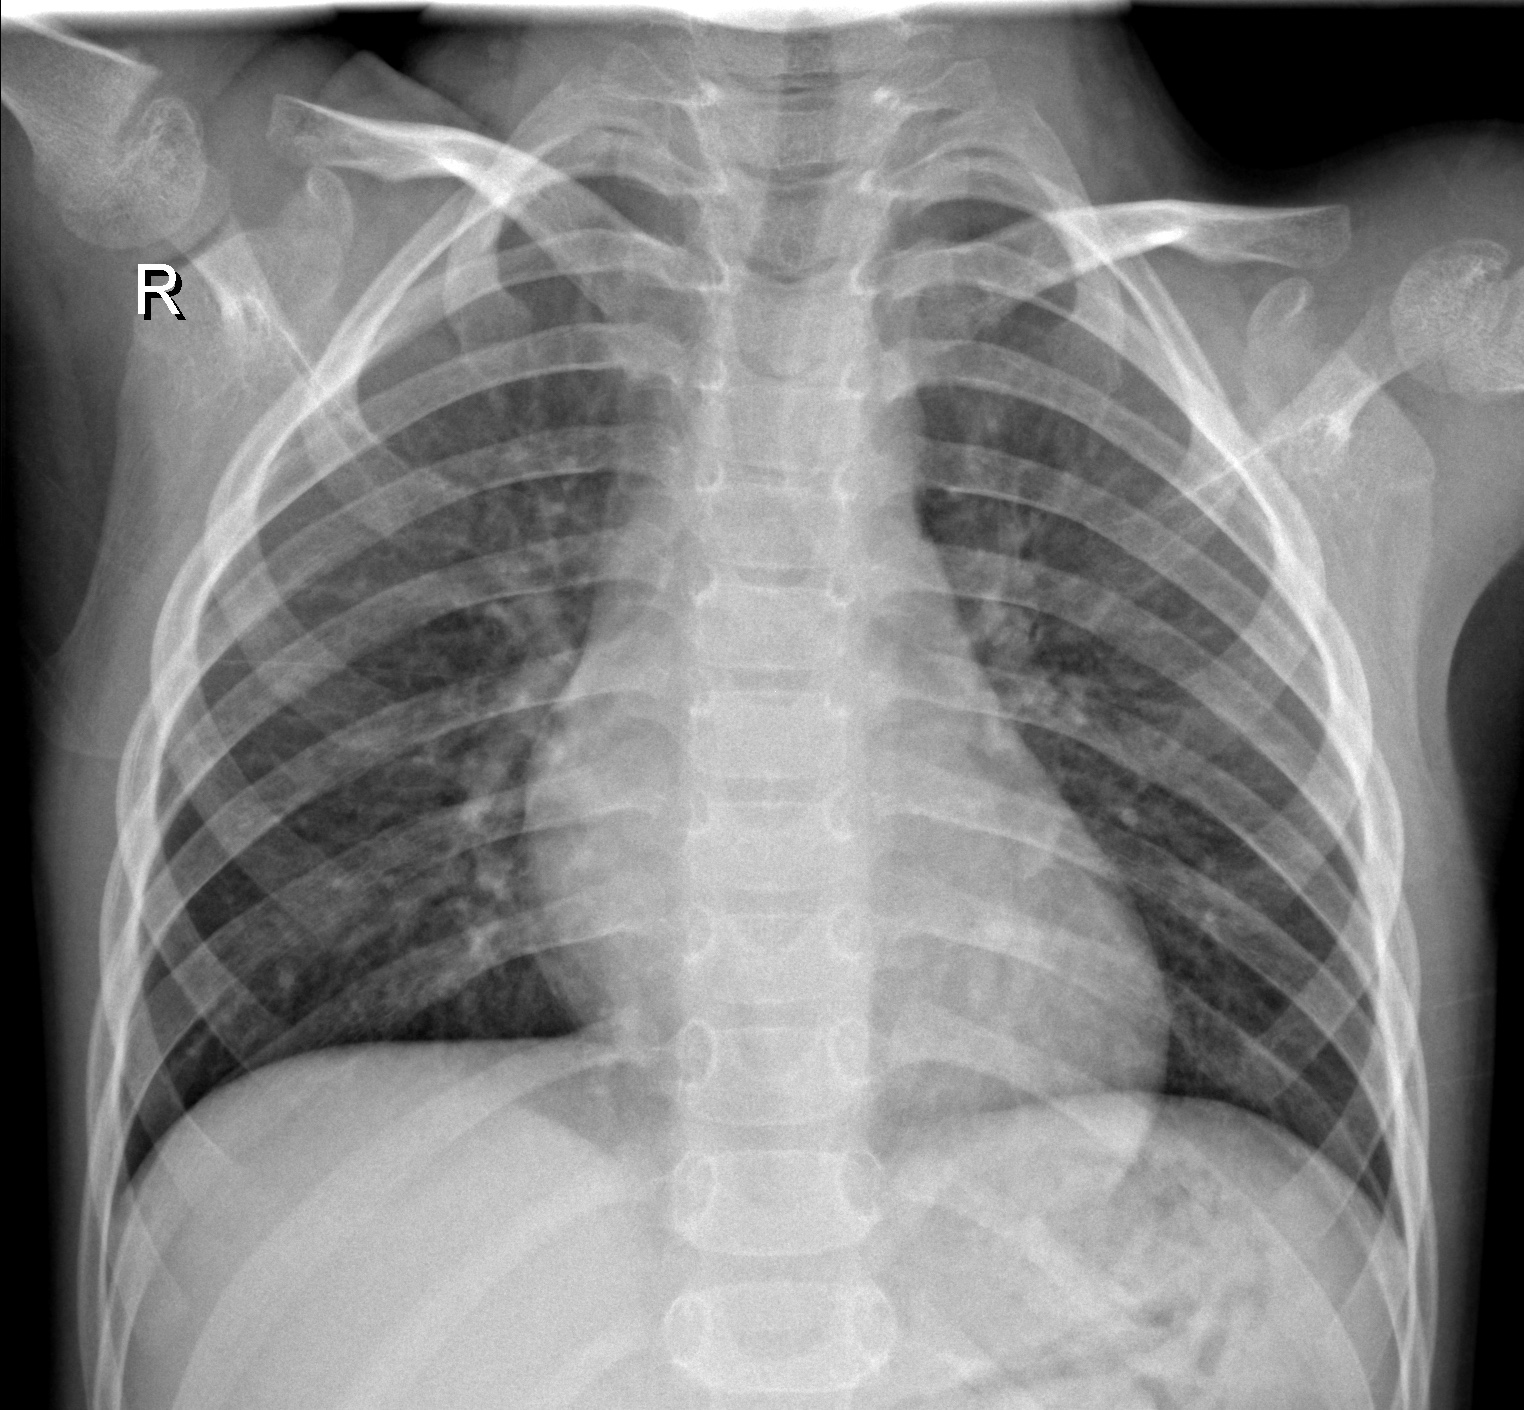
Diagnosis: NORMAL